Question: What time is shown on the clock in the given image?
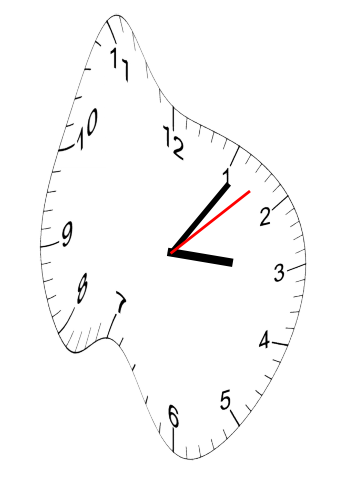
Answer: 03:06:08